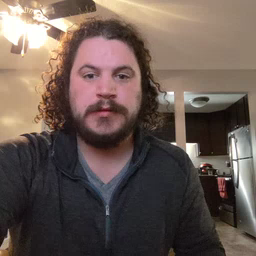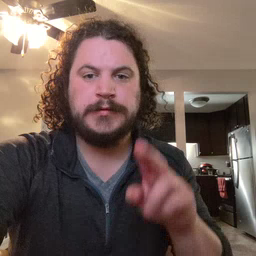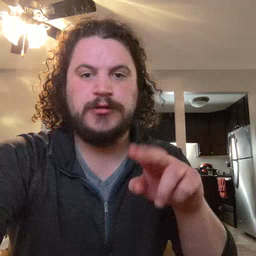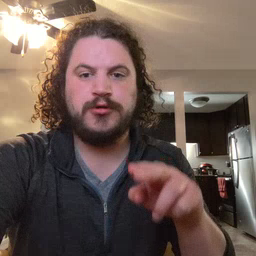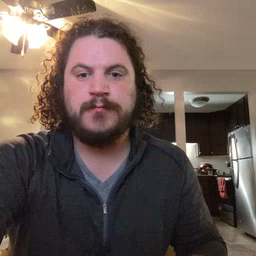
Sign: chair